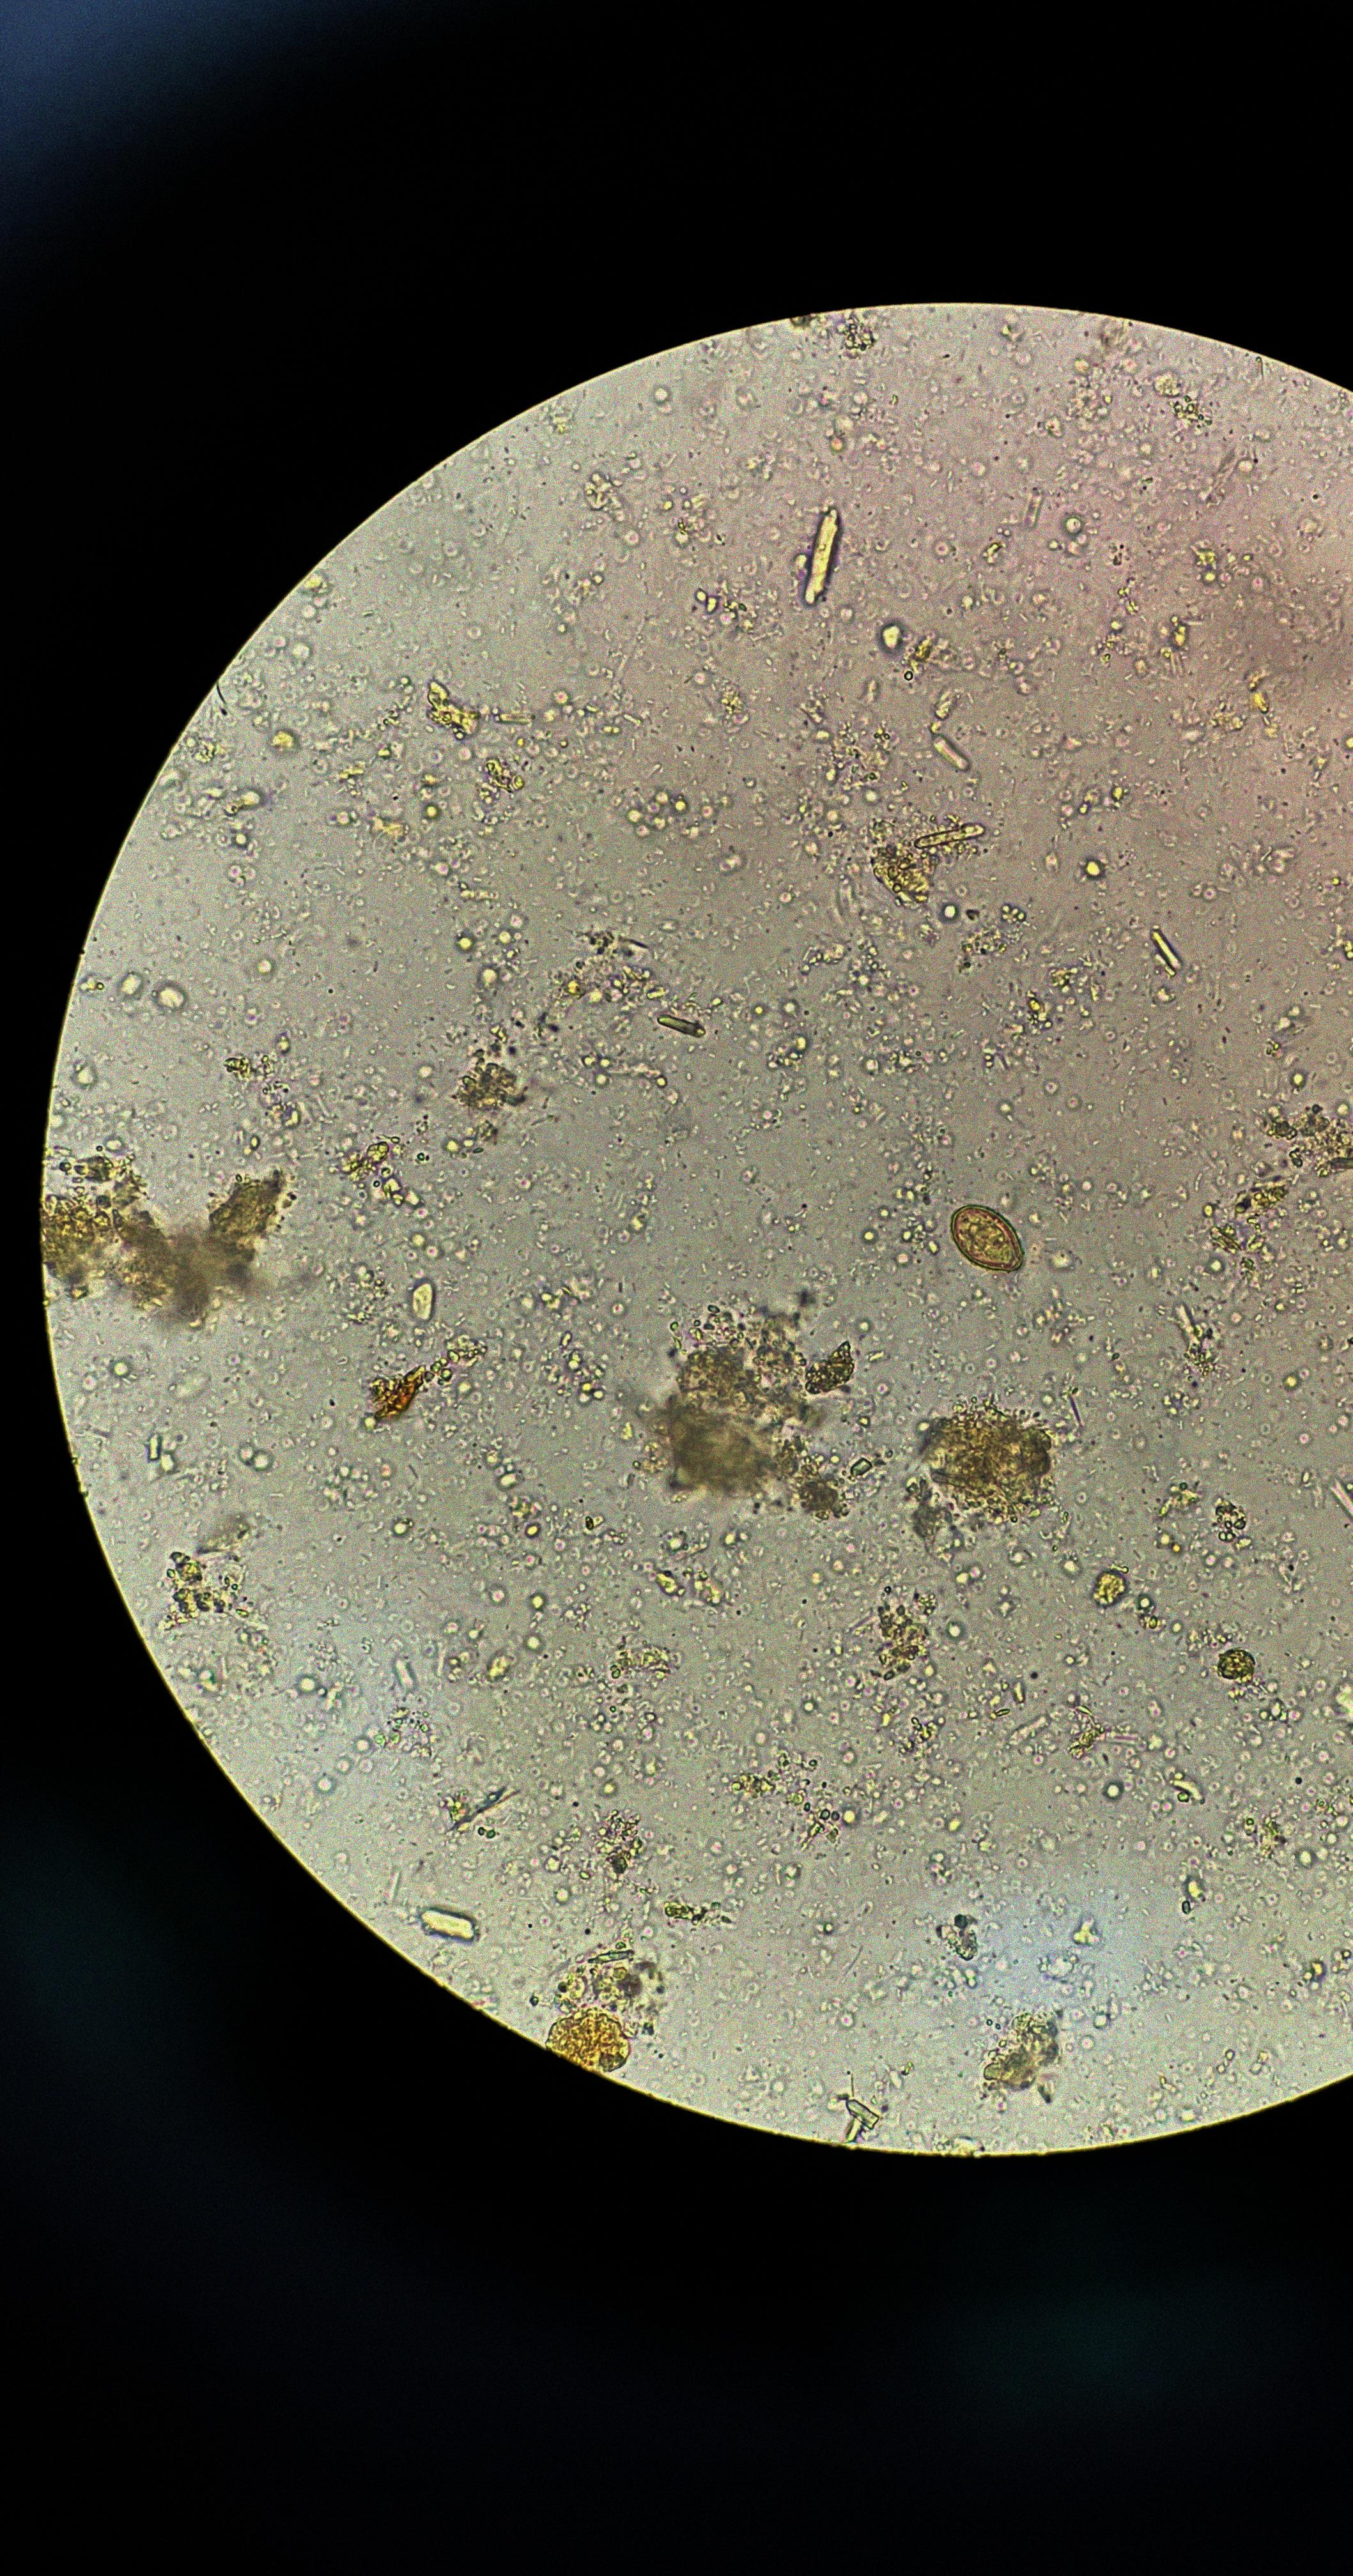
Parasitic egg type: Opisthorchis viverrine